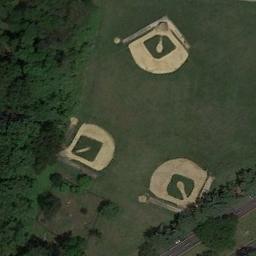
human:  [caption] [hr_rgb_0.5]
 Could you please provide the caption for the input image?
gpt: There are 11 baseball courts in the picture, Four of which are double the others .

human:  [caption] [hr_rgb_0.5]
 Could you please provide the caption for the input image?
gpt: Three baseball diamonds surrounded by some trees and a road beside .

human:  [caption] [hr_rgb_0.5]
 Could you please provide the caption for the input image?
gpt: There are three baseball diamonds in the middle of grass next to the forest .

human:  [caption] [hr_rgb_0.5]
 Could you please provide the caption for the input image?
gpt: There are three baseball diamonds in the grass surrounded by the trees .

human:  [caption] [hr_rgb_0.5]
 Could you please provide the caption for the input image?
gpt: Many trees are beside the three baseball diamonds .